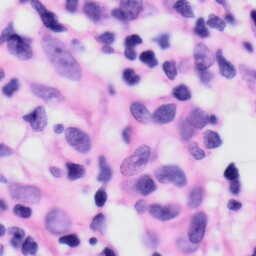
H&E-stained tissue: Skin